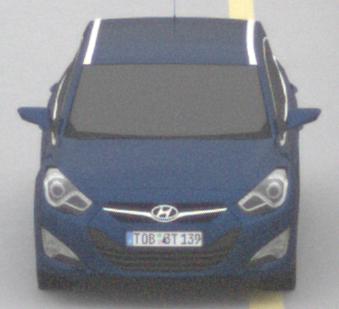
Make: Hyundai
Model: i40 Kombi 1.6 GDI
Detailed model: i40 (VF) Kombi
Model produced from: 2012/08
Model produced until: 2013/09
Doors: 5
Color: blue
Road condition: dry road
Daytime: midday
Contrast: low contrast